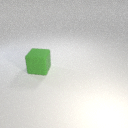
large green rubber cube